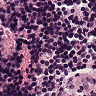
Metastatic tissue present: no